Field crop: maize
Growth stage: 2
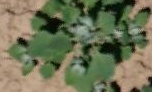
Species: chenopodium